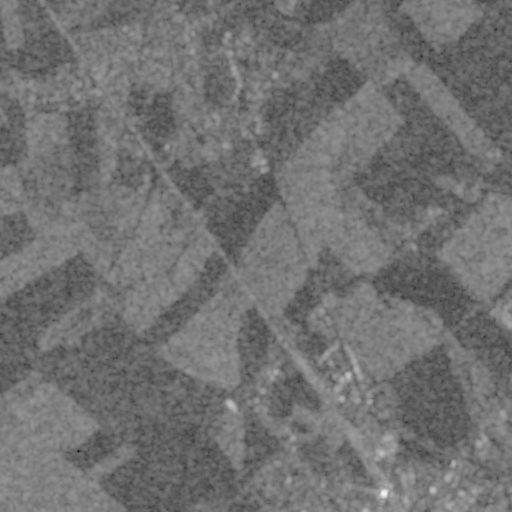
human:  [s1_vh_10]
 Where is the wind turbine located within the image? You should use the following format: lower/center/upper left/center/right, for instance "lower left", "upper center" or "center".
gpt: The wind turbine is located in the upper right of the image.
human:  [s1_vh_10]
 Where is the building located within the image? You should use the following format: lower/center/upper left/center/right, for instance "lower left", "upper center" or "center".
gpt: There is no building in the image.

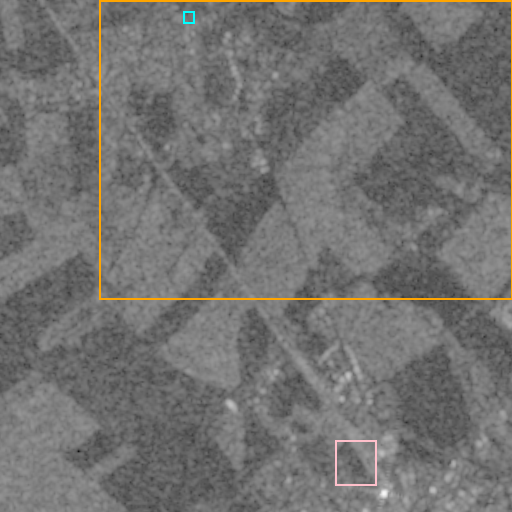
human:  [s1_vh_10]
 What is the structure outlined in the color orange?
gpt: The structure outlined in orange is a crop field.
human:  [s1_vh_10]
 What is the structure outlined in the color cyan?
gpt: The structure outlined in cyan is a park.
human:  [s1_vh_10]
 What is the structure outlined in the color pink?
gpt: The structure outlined in pink is a parking lot.
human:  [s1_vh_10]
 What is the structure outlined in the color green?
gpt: There is no green outline.